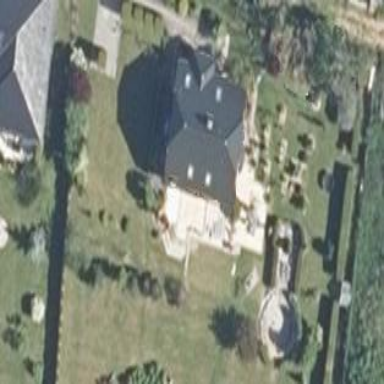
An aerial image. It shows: Black hipped roof house.